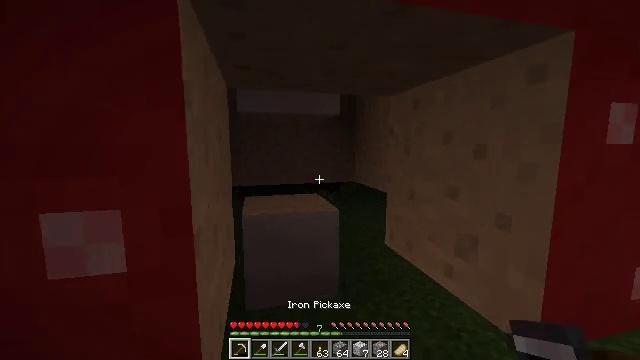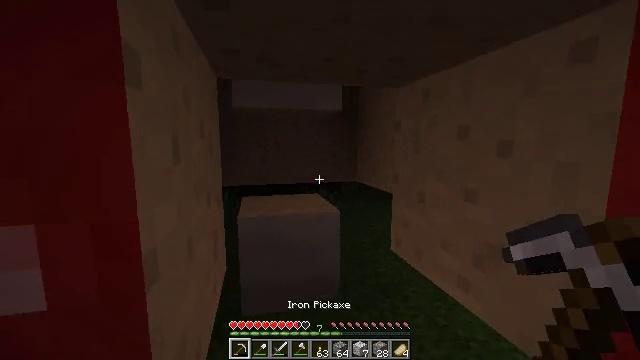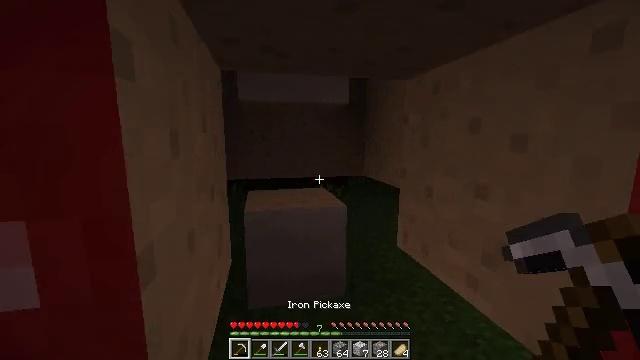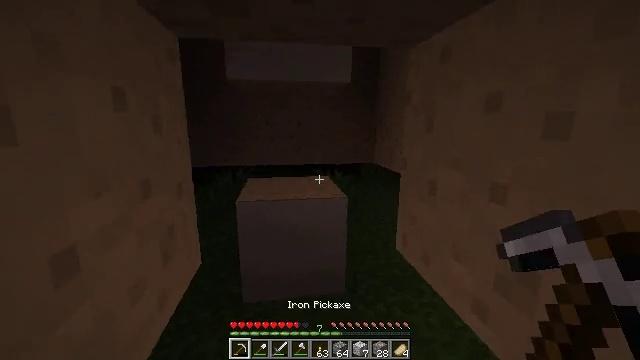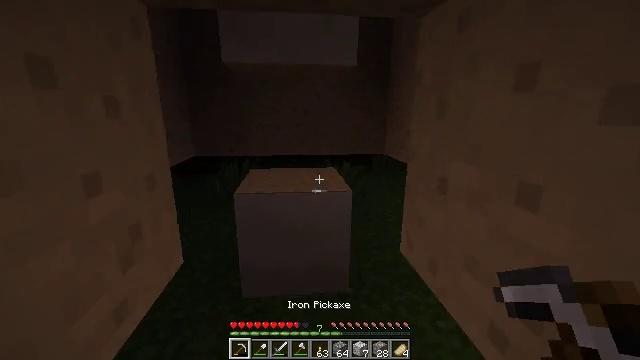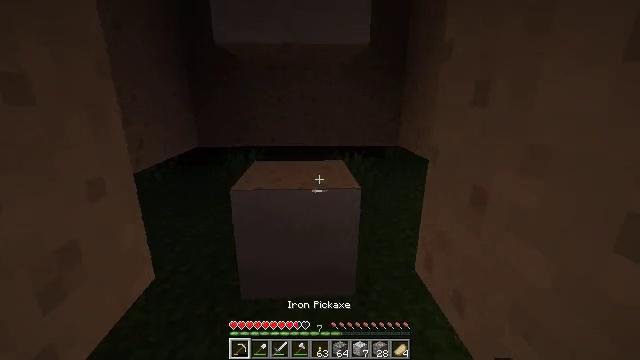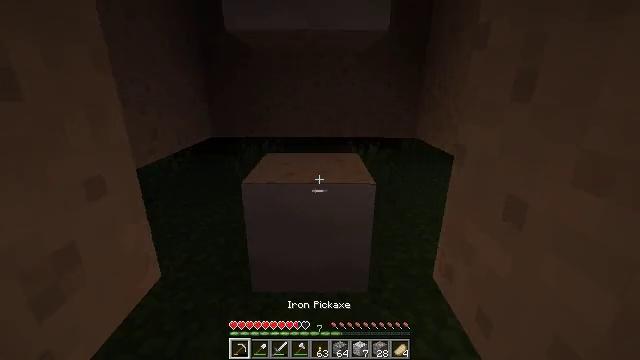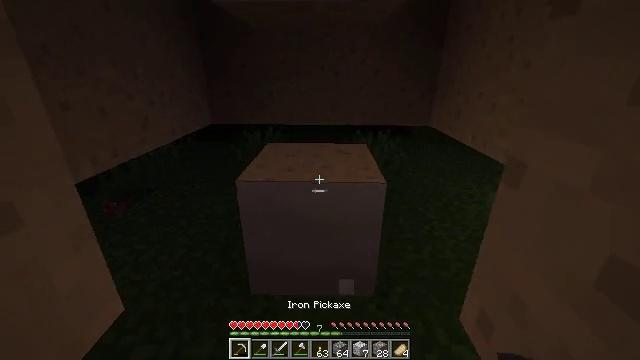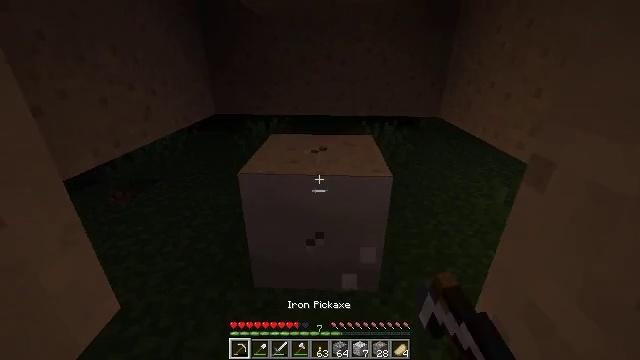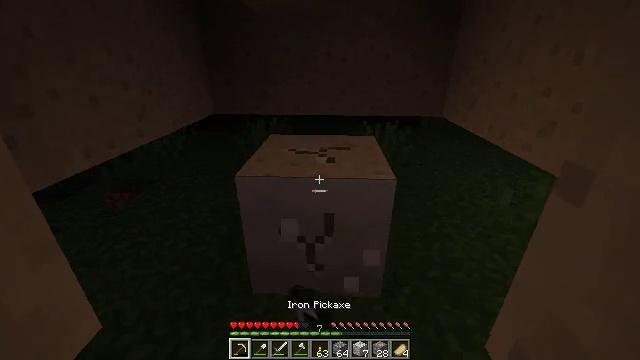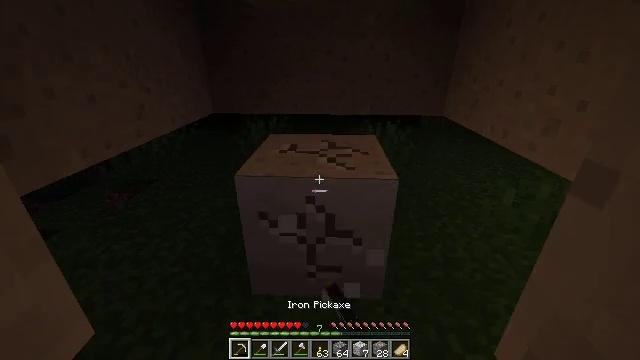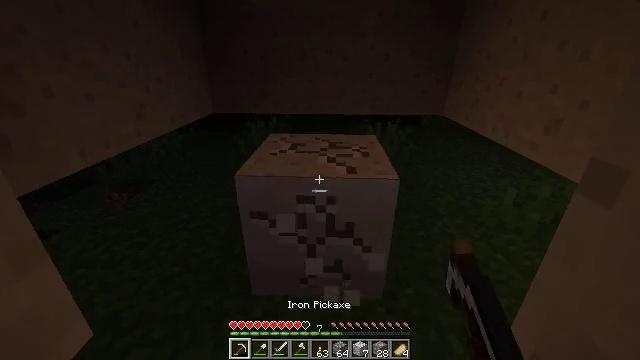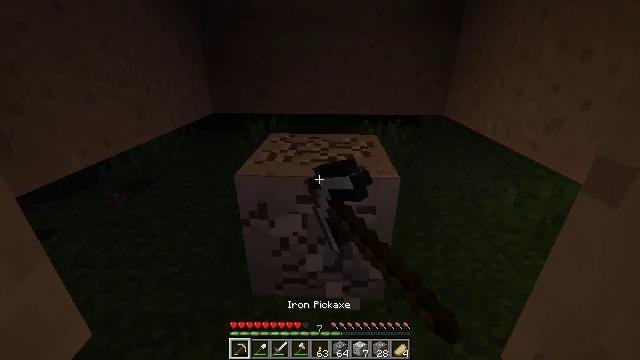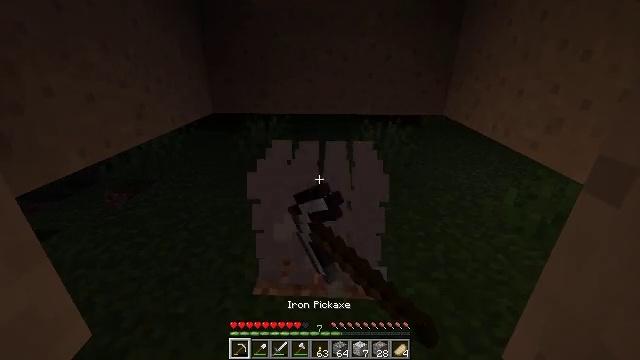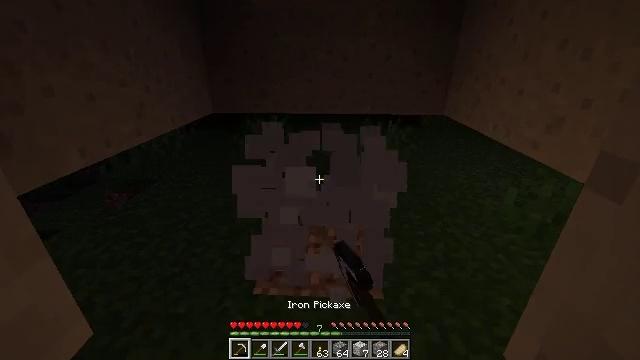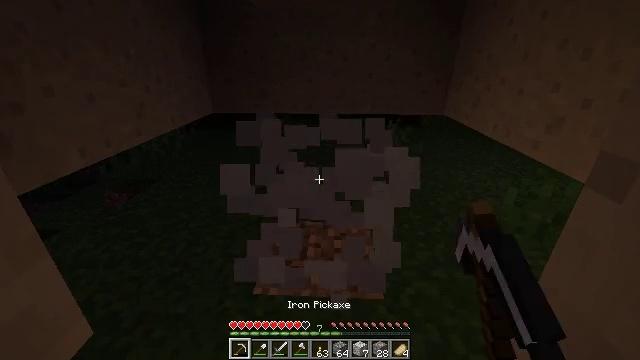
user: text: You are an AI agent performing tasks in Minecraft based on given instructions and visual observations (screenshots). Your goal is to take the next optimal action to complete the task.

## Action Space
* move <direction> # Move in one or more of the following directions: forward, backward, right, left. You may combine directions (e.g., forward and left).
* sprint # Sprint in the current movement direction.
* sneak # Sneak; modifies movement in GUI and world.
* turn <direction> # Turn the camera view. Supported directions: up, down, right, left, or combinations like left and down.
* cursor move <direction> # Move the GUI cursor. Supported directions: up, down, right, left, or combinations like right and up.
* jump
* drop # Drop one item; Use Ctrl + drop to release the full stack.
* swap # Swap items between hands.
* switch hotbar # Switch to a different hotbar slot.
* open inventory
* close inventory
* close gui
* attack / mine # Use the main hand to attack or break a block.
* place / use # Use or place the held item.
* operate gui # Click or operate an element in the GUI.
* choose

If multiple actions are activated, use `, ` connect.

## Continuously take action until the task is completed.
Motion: motion action
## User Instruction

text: Mine the mushroom stem in the forest.
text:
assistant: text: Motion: move forward
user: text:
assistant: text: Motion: move forward and move right, turn left and down
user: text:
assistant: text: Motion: move forward and move right, turn left and down
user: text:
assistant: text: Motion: move forward, turn left and down
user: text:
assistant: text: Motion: move forward, turn left and down
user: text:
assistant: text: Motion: move forward, turn left and down
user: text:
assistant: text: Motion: turn left and down, attack / mine
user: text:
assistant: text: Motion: turn left and down, attack / mine
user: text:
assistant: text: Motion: attack / mine
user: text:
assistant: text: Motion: attack / mine
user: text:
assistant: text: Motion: attack / mine
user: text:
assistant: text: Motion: attack / mine
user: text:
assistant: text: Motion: attack / mine
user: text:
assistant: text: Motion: attack / mine
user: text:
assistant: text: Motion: attack / mine
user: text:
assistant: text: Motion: attack / mine
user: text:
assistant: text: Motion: attack / mine
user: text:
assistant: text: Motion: attack / mine
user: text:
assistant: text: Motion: attack / mine
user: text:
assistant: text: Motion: no_op
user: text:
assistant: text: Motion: no_op
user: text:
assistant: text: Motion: no_op
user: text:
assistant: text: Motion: no_op
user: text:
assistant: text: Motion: turn down
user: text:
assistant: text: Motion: turn down
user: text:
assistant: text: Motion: turn down
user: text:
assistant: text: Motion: turn down
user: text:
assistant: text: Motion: turn down
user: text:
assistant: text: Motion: turn down
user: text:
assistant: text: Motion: turn down